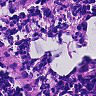
Metastatic tissue present: no